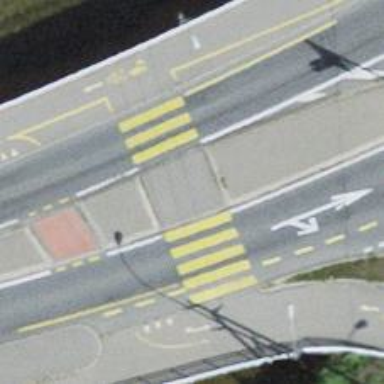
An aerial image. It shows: Marked road crossing with pedestrian island.